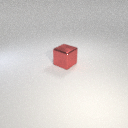
large red metal cube